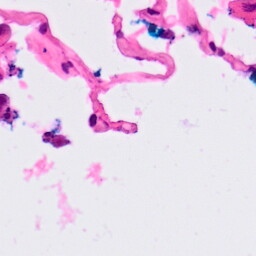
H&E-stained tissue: Lung